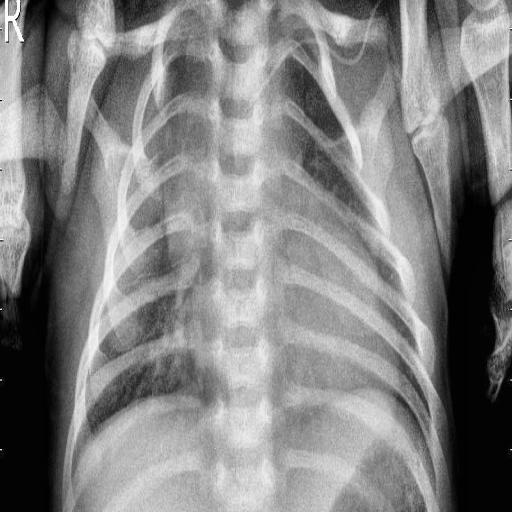
Finding: PNEUMONIA